Question: I'm trying to adjust this example <URL>:

so that the hover over selects all segments of the same name instead of the ancestors of the current segment.
This is the script
'''
vis.selectAll("path")
.filter(function(node) {
return (sequenceArray.indexOf(node) >= 0);
})
.style("opacity", 1);
}
'''
Thank you kindly for your assistance
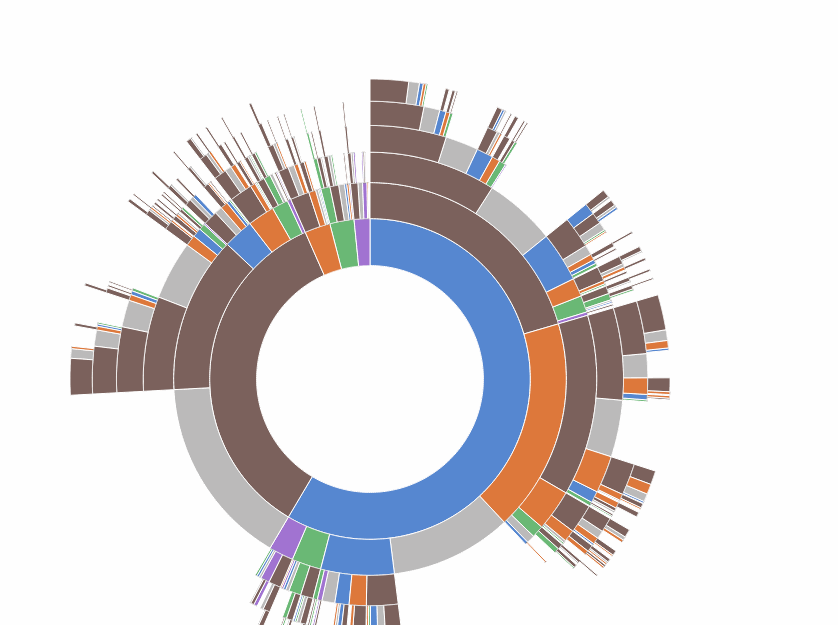
Answer: The code that you mentioned in the question should be replaced with the following code:
'''
var currentName = d.name;
vis.selectAll("path")
.filter(function(node) {
return (node.name == currentName);
})
.style("opacity", 1);
}
'''
The effect is shown here: <URL>